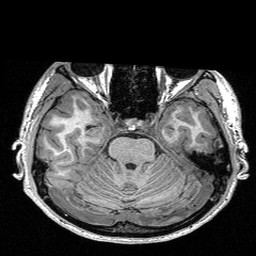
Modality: T1w
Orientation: coronal
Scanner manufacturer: siemens
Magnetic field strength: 3 T